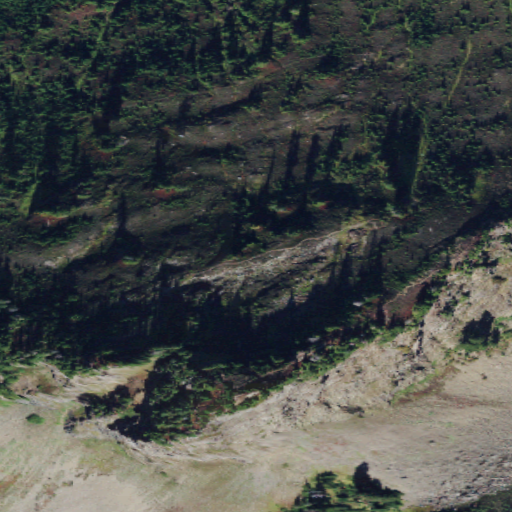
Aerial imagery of mountain in Washington named Dock Butte containing evergreen forest, shrub, grassland, and barren land